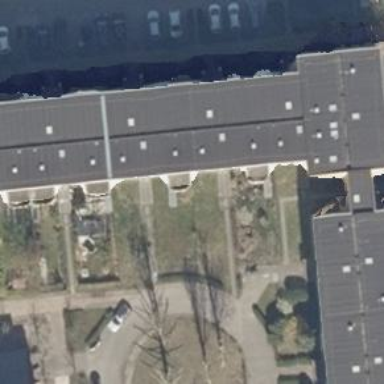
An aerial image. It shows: Flat-roofed apartment building.